Question: I am loading an HTML document into a 'UIWebView' with 'loadRequest:requestURL'. The HTML content does not fit entirely into the view's frame. What surprises me that at the time the page has been loaded (when 'webViewDidFinishLoad:'is called) the view's 'scrollView.contentOffset' is different from '(0,0)'. It looks as if the content may have been scrolled down approximately so that its vertical center is aligned with the view's vertical center (see screenshot below).
How can this happen and how can I achieve the desired behavior of having the content's top left corner aligned with the view's top left corner initially? Setting 'scrollView.contentOffset' to '(0,0)' in webViewDidFinishLoad:' is an option but apparently leads to some flickering.
This is occurring in the context of a 'UIViewController' that contains two sibling 'UIWebView's below its root view. The two 'UIWebView's are vertically stacked with a 'UILabel' (appears in screenshot with gray background) in between. (The lower 'UIWebView' is not visible in the screenshot, because it's currently all white.) The view uses constraint-based layout and the current problem concerns the upper 'UIWebView'.
Further study has revealed that the visual defect is not due to scrolling in the upper 'UIWebView' but due to its 'frame.origin.y' having been set from '0' to '64' (which is also the combined height of the status bar and the navigation bar) by the time 'webViewDidFinishLoad' is called. I am calling 'loadRequest:requestWithURL:' from the view controller's 'viewWillAppear:' and there is a layout constraint on the upper 'UIWebView' that imposes a vertical space of '0' between its top and the bottom of the Top Layout Guide.

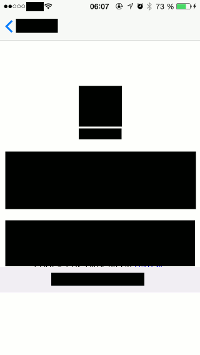
Answer: I think what happens is the following: iOS 7 wants 'UIScrollView's to extend underneath the status and navigation bars when scrolled downwards. Apparently it performs the initial vertical scrolling as a means for preventing the top part of web content from being hidden behind these bars before any scrolling occurs.
I had a layout constraint for a vertical distance of 0 to the top layout guide placed on the 'UIWebView' which led to the wrong vertical distance of twice the height of the status bar plus the height navigation bar from the top of the screen. Replacing this layout constraint by one for a vertical distance of 0 from the superview corrected the wrong.